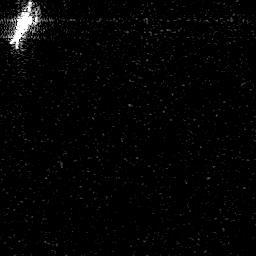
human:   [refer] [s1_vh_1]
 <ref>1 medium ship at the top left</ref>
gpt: <box>[[3, 4, 12, 17, 0]]</box>